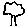
Label: tree